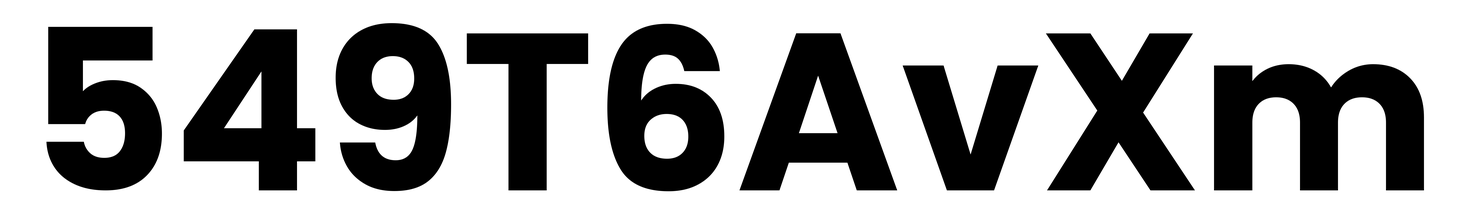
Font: Poppins-Bold